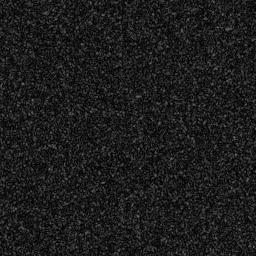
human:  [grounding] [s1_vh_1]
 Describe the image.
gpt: In the satellite image, there is  <ref>1 small ship </ref> <box>[[86, 0, 93, 9, 0]]</box> located at top right.